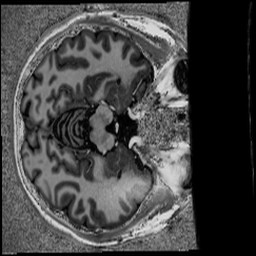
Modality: UNIT1
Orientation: axial
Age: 30
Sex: male
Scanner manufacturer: siemens
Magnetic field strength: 6.98 T
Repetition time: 6 s
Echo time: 0.00283 s